Question: How to rotate around a cube object with a keyboard key?

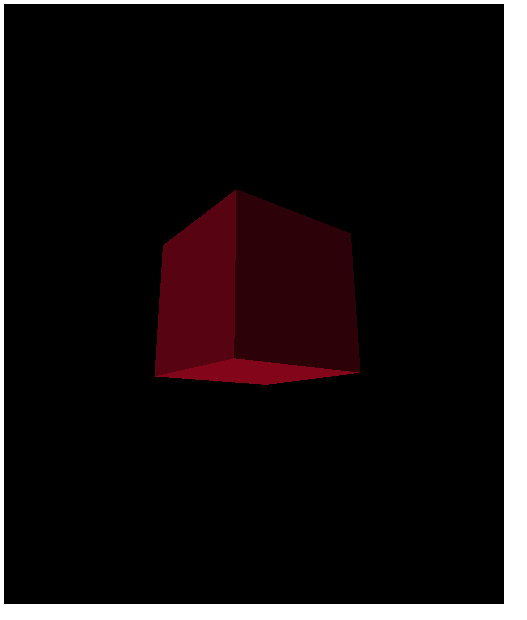
Answer: <URL> is an example of using the arrow keys to rotate a cube.
The main parts you want to take note of are..
Adding the key event listener:
'''
document.body.addEventListener('keydown', keyPressed);
'''
responding to the keyboard event:
'''
function keyPressed(e){
switch(e.key) {
case 'ArrowUp':
mesh.rotateX(-0.1);
break;
case 'ArrowDown':
mesh.rotateX(0.1);
break;
case 'ArrowLeft':
mesh.rotateY(-0.1);
break;
case 'ArrowRight':
mesh.rotateY(0.1);
break;
}
e.preventDefault();
render();
}
'''
This example rotates the cube, if you wanted to rotate the camera around the cube the code in the event listener would be different, but how the listener is attached would remain the same.